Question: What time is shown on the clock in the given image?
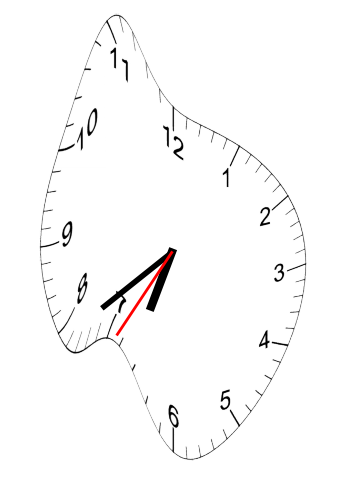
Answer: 06:38:35